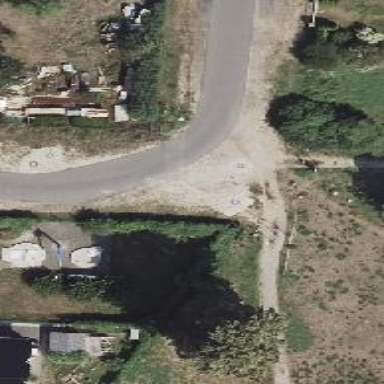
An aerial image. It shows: Footway along the road.